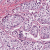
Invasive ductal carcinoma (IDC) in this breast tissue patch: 1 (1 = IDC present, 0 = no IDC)